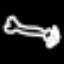
Label: hourglass